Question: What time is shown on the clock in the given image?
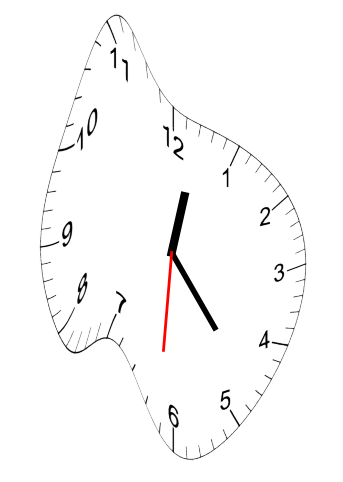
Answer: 12:23:31